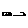
Label: cloud